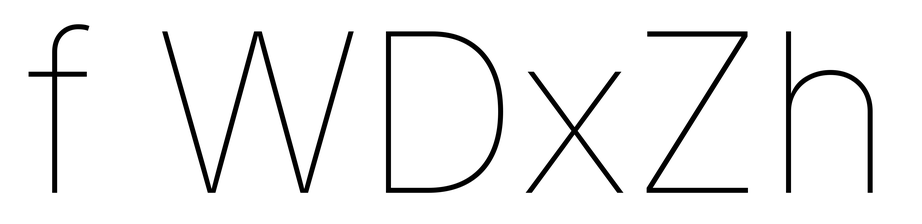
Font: Inter_Thin